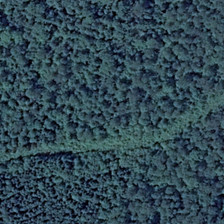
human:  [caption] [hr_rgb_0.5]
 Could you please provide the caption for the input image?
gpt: a river flows through the forest .

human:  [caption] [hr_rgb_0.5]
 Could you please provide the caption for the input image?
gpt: the forest is full of trees .

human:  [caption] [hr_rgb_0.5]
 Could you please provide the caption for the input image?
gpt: a river flows through the forest .

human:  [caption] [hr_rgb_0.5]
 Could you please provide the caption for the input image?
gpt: the forest is full of trees .

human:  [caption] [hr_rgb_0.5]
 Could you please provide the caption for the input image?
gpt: a river flows through the forest .